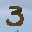
Label: 3